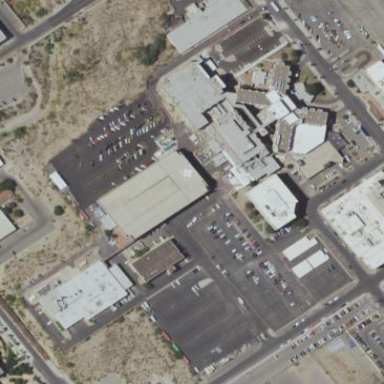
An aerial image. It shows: Healthcare facility identified as hospital.